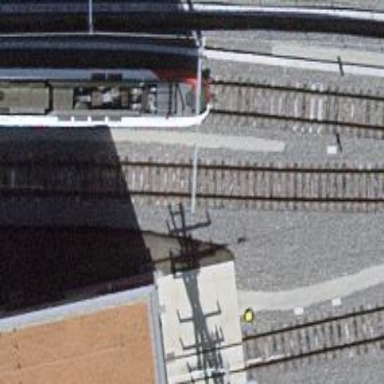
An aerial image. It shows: Single-track electrified railway service yard with contact line for trains.